Question: As said in the title of the question, JDBC seems to work only in test classes, can't explain why.
'''
public static Connection getConnection()
{
try {
String connectionString = "jdbc:mysql://localhost/" + database + "?" +
"user=" + sqlUser + "&password=" + sqlPassword;
return DriverManager.getConnection(connectionString);
} catch (SQLException ex) {
Logger.getLogger(ConnectionLoader.class.getName()).log(Level.SEVERE, null, ex);
}
return null;
}
'''
The following test passes:
'''
assertNotNull("Connection must not be null.", ConnectionLoader.getConnection());
'''
But when debugging the project fails with SQLException saying no suitable driver found.
Here's a screenshot of my project in Netbeans, as you can see I included the mysql jar in the libraries.
Am I missing something?

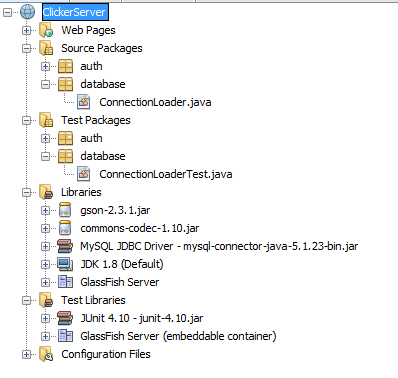
Answer: You need to load MySQL driver.
'''
try{
Class.forName("com.mysql.jdbc.Driver");
Connection con = DriverManager.getConnection("jdbc:mysql://x.x.x.x:3306/databasename", "username", "password");
...
}catch(Exception ex){
ex.printStackTrace();
}
'''